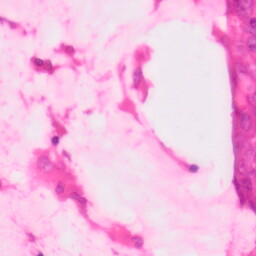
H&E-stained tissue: Colon